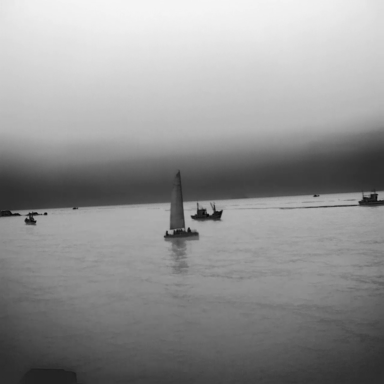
There are six objects shown in the infrared image, including five bulk_carriers, and a sailboat.